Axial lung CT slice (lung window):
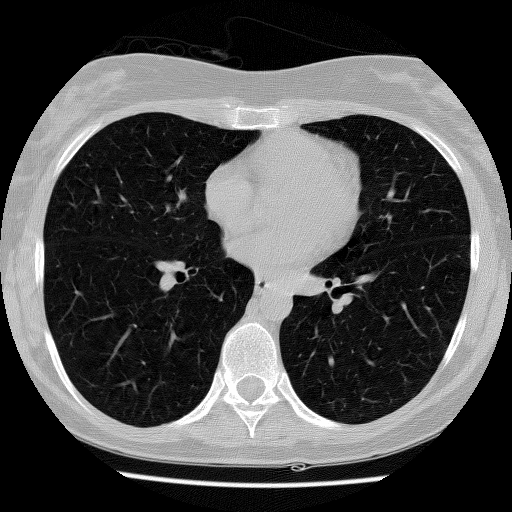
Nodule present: no